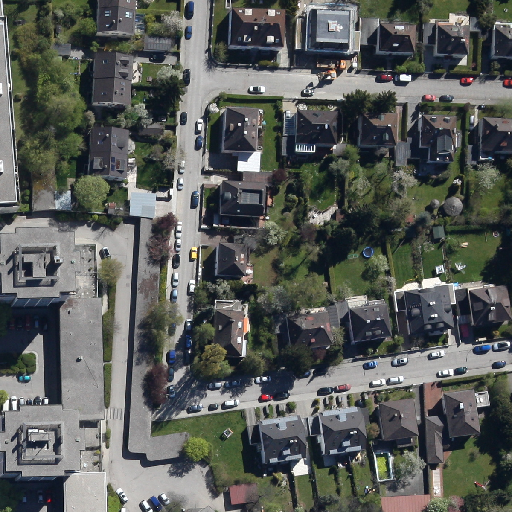
Referring expression: vehicle driving on the road